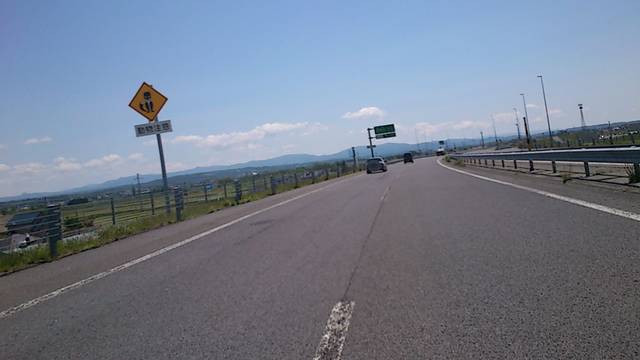
Region: Japan
Coordinates: 44.37, 142.435